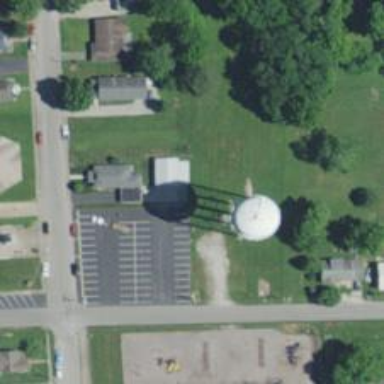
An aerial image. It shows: Water tower that is man-made.